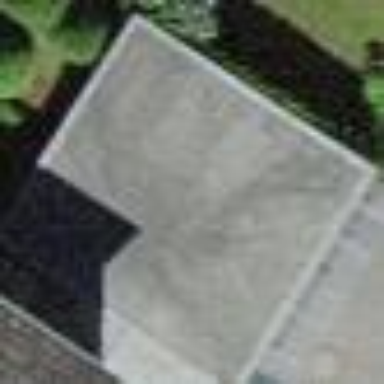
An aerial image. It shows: Garage.